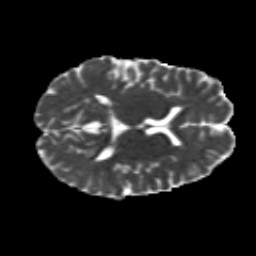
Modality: MD
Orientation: axial
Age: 26
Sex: male
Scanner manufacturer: siemens
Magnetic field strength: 3 T
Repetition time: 8.8 s
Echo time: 0.085 s